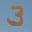
Label: 3